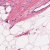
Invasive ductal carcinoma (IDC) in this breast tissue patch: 0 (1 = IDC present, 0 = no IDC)